六年级 · 计数
 观察鸡蛋各部分统计图，鸡蛋中蛋黄占 $\qquad$ ；蛋白占 $\qquad$ ；蛋壳占 $\qquad$。

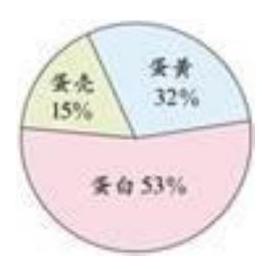
答案: $32 \% ; 53 \% ; 15 \%$